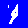
Digit: 4